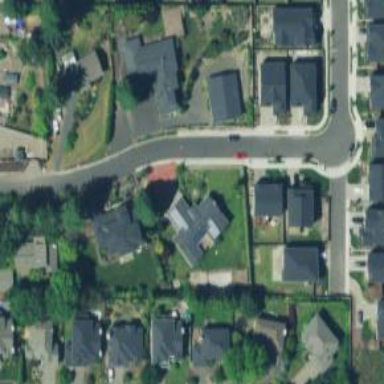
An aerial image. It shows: Residential road with asphalt surface and sidewalk on the left.